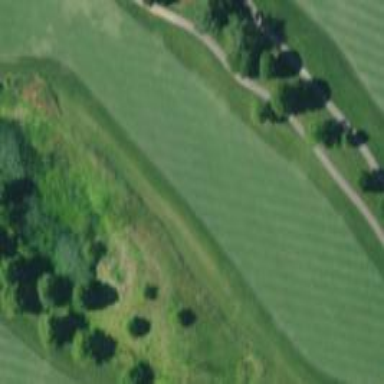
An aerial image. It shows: Grassy area designated as golf fairway.